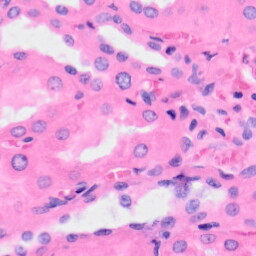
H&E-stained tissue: Kidney